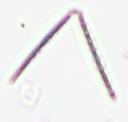
Label: Thalassionema